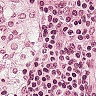
Metastatic tissue present: no